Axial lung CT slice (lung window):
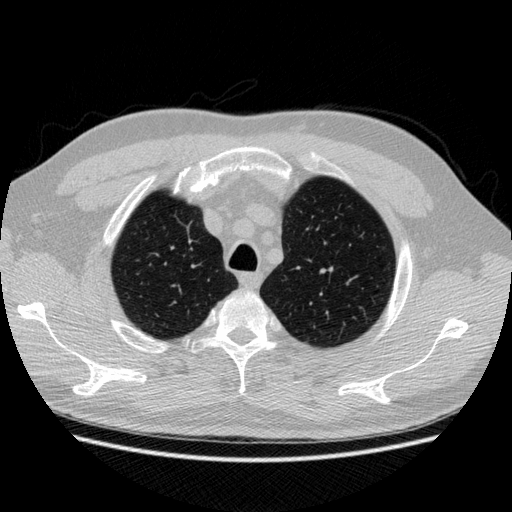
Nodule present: no